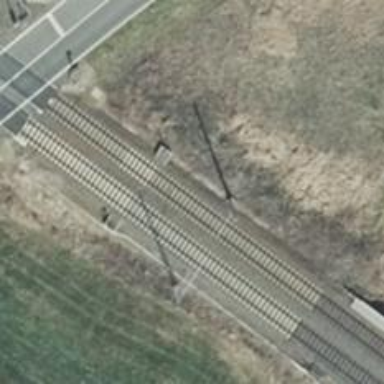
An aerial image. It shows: Railway signal.